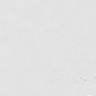
Metastatic tissue present: no